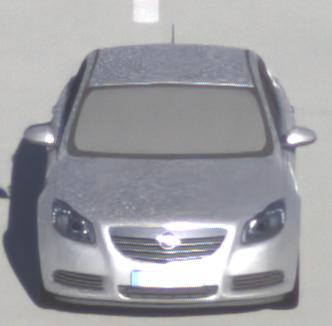
Make: Opel
Model: Insignia 1.6
Detailed model: Insignia (A) Notch Back
Model produced from: 2008/11
Model produced until: 2008/12
Doors: 4
Color: white
Road condition: dry road
Daytime: sunrise or sunset
Contrast: medium contrast